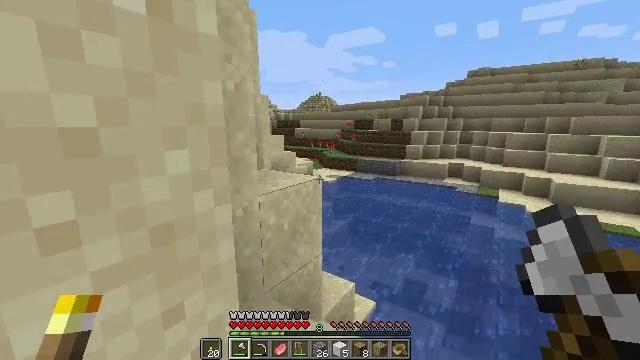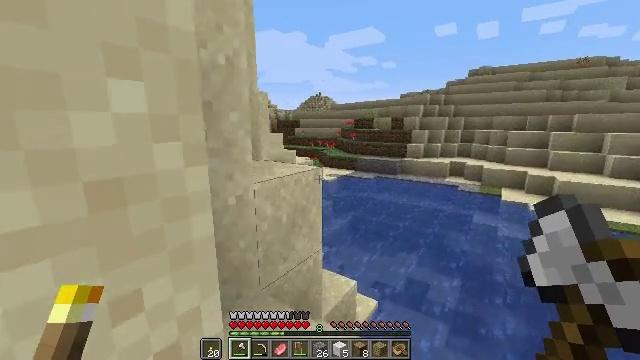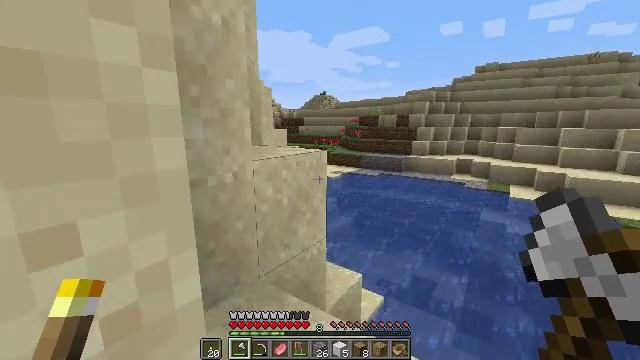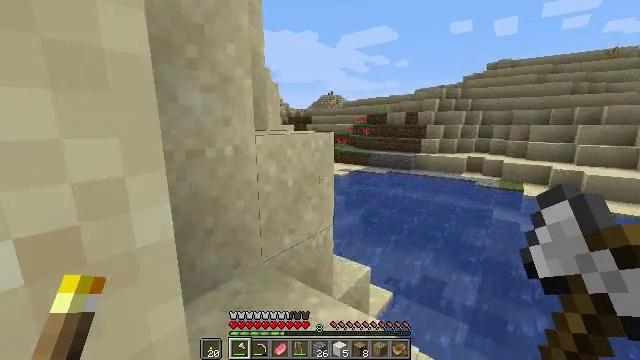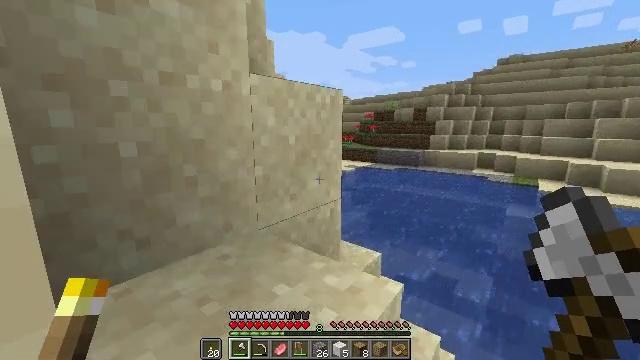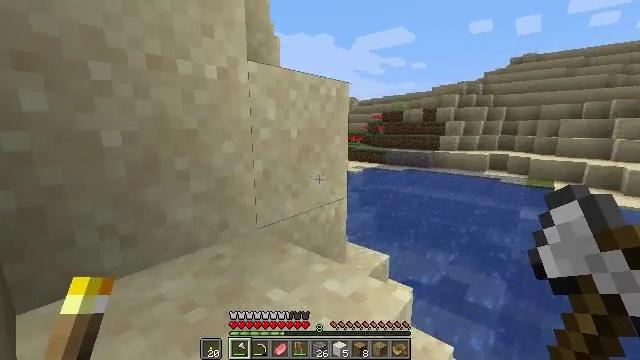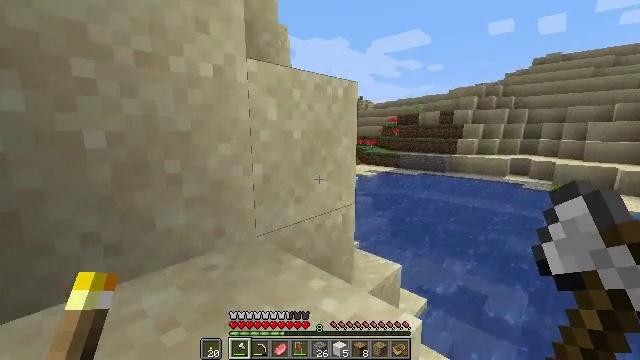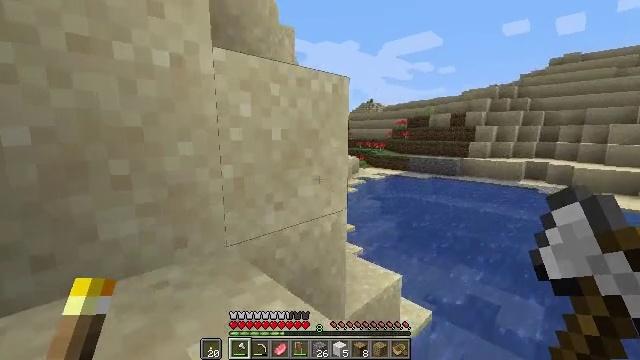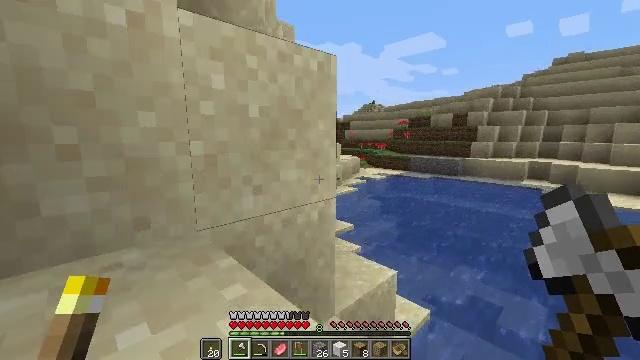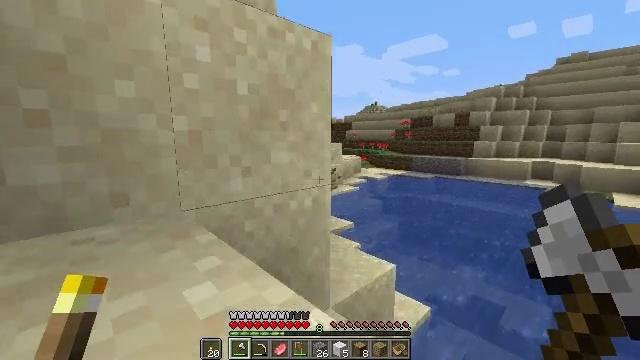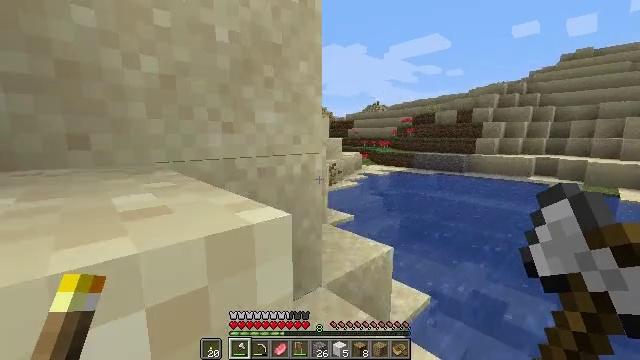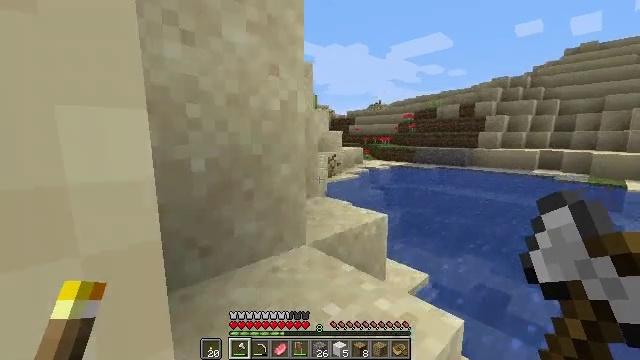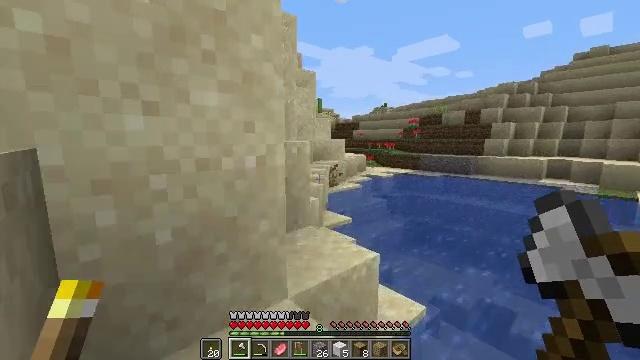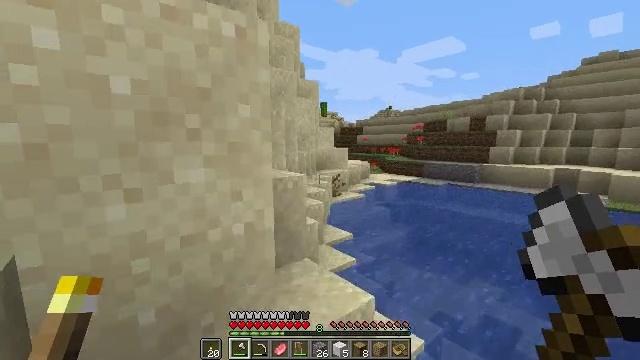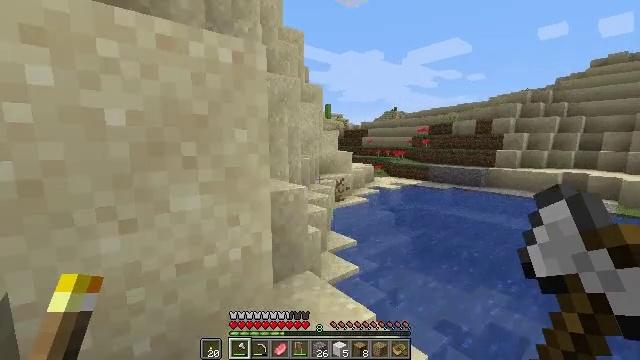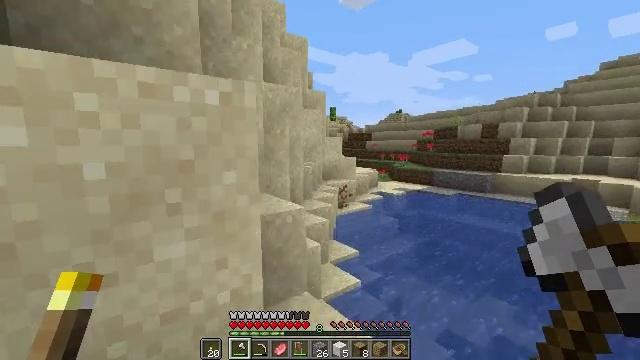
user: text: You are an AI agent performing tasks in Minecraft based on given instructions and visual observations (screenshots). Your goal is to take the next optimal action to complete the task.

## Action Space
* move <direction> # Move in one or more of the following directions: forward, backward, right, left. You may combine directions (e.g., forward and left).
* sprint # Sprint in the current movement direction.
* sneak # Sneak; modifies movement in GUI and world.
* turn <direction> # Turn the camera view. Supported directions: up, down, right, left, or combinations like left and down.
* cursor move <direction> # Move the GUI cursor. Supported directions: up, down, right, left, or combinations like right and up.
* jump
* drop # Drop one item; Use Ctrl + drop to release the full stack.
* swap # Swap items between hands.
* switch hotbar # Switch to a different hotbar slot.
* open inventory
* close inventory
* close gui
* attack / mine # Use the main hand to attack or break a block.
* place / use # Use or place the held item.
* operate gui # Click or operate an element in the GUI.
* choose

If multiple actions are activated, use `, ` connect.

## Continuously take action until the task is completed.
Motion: motion action
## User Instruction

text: Gather a dead bush.
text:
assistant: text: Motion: move forward
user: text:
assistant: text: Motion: move forward
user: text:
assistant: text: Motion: move forward, turn left
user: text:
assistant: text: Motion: move forward, turn left
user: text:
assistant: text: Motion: move forward, turn left
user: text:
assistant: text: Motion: move forward, turn left
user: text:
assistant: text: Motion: move forward, turn left
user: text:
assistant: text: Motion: move forward
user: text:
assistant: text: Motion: move forward, jump
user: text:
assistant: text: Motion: move forward, jump
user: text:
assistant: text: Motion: move forward, jump
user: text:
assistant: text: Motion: move forward, turn left, jump
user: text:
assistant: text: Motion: move forward, turn left, jump
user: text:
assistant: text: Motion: move forward, turn left, jump
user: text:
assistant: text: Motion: move forward, turn left, jump
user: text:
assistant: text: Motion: move forward, turn left, jump
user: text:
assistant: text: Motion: move forward, turn left, jump
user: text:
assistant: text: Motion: move forward, jump
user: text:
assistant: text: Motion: move forward, jump
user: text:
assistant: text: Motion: move forward
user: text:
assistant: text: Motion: move forward
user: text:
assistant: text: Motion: move forward
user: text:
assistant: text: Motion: move forward
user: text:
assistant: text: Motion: move forward
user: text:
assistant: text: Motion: move forward
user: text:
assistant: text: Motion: move forward
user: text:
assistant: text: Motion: move forward
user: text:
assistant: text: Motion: move forward
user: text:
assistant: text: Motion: move forward
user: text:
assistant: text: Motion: move forward